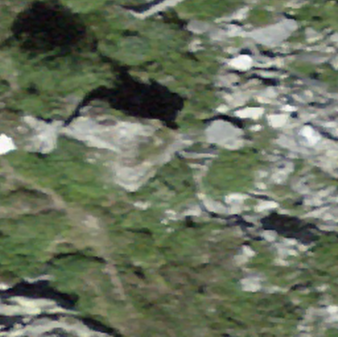
Label: bouldering_area